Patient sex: M
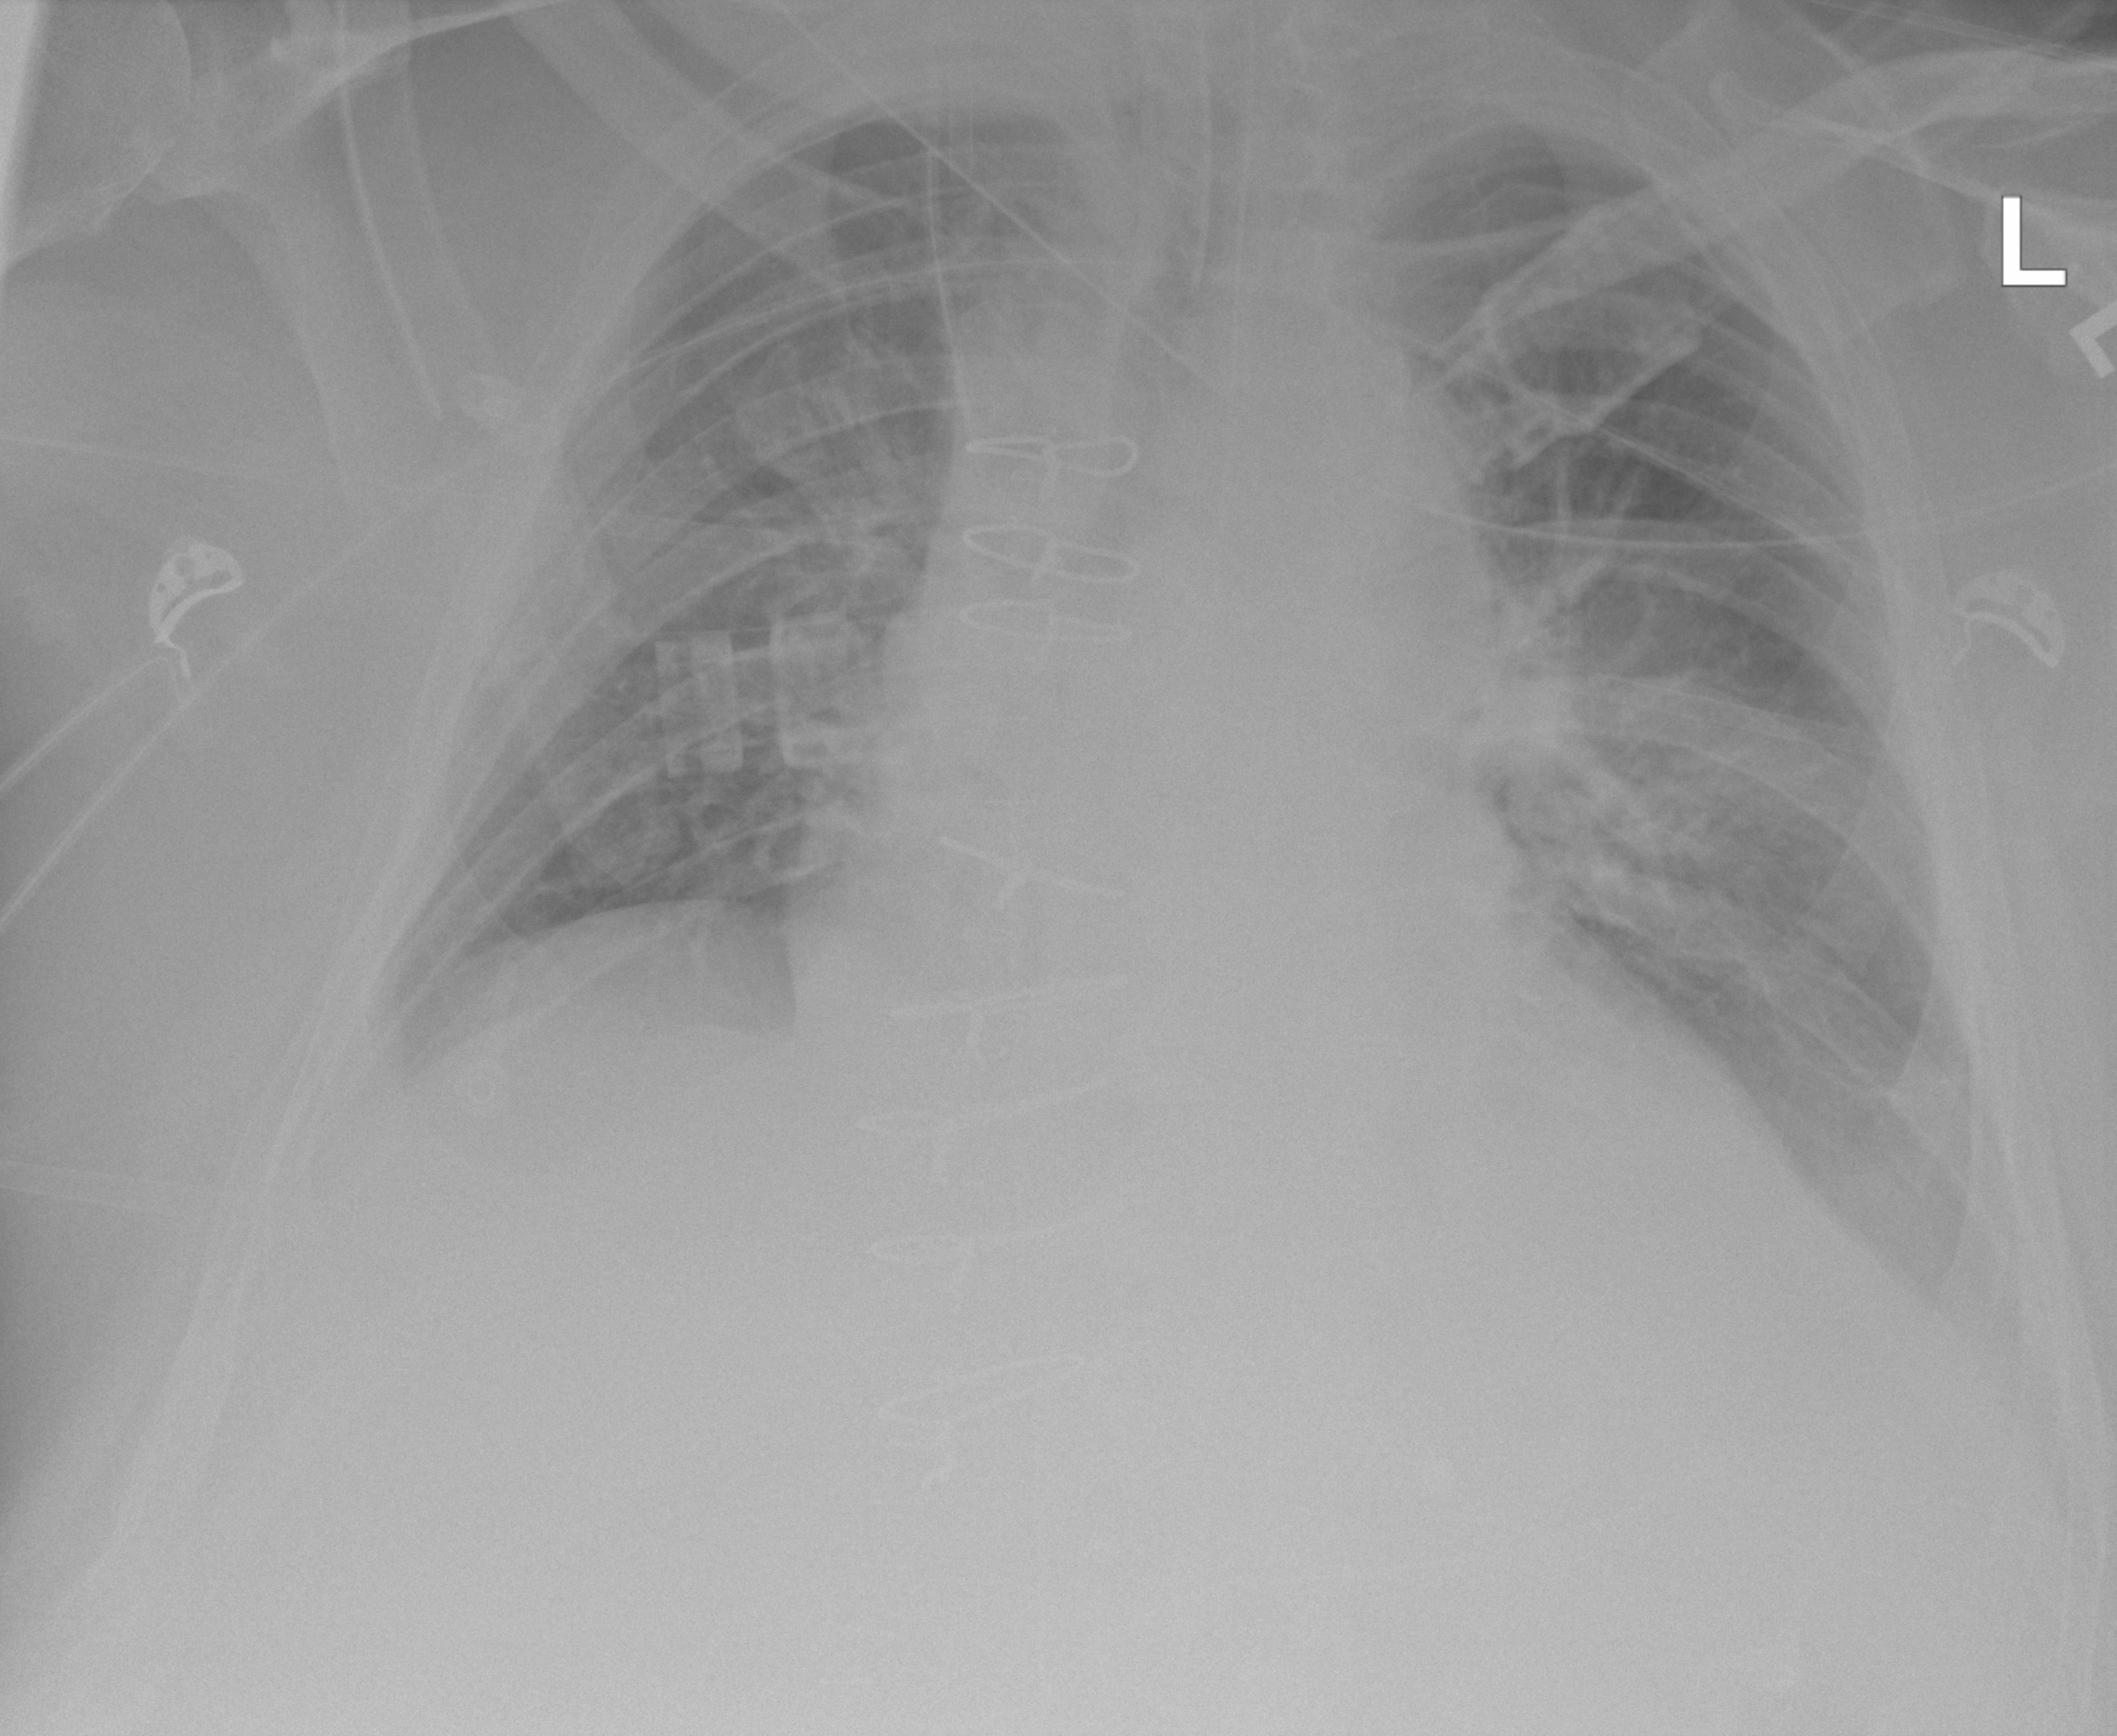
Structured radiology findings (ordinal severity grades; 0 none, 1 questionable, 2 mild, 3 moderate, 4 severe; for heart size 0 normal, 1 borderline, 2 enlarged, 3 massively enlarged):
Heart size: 2
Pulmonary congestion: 2
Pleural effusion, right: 2
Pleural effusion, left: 2
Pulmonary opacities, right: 2
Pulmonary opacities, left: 2
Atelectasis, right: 0
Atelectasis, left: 2